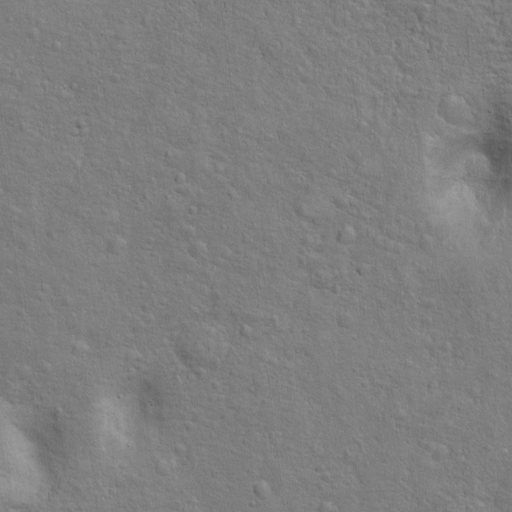
Objects detected: cone, cone, cone